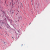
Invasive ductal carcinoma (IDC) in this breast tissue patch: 1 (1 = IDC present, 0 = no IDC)